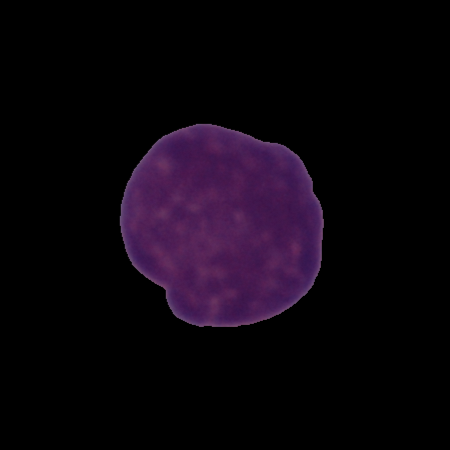
Label: healthy